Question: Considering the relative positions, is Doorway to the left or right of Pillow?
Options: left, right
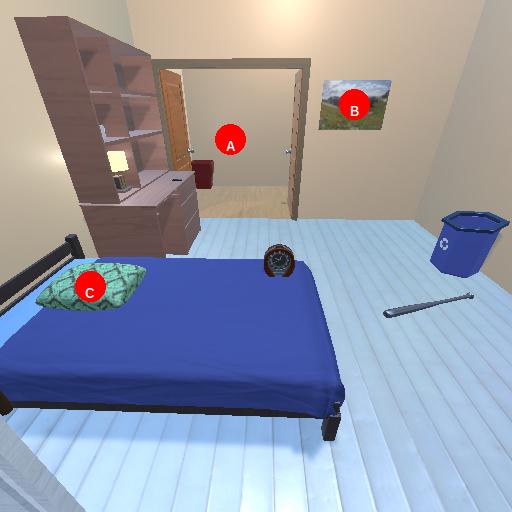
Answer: left